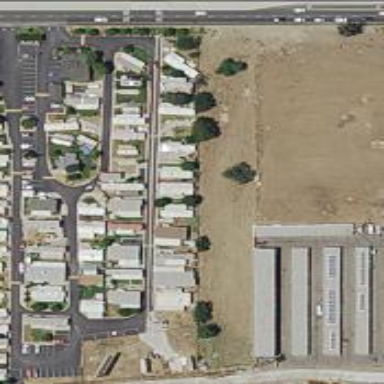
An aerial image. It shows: Residential area known as trailer park.